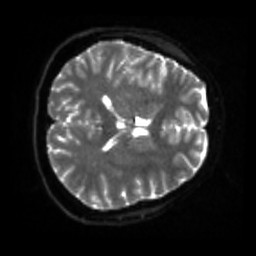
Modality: sbref
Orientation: axial
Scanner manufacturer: siemens
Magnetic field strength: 3 T
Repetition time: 4 s
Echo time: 0.0594 s